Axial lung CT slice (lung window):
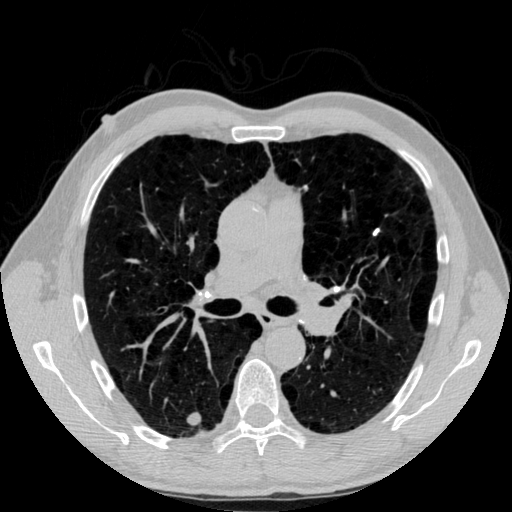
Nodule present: yes
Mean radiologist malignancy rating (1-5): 2.75